九年级 · 度量几何学
如图, 小明从路灯下 $A$ 处, 向前走了 5 米到达 $D$ 处, 在 $D$ 处发现自己在地面上的影子长 $D E$ 是 2 米, 如果小明的身高为 1.6 米, 那么路灯离地面的高度 $A B$ 是米. ( ）

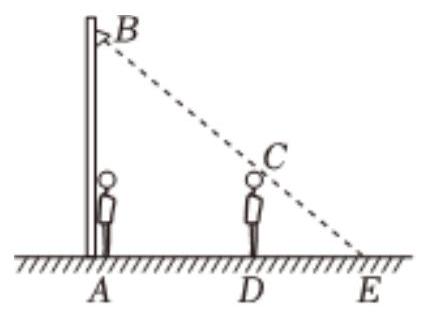
A. 4.6

B. 5.6

C. 7.5

D. 8.5

答案: B
解析: 解: $\because A D=5$ 米, $D E=2$ 米,

$\therefore A E=7$ 米,
$\because A B \perp A E, C D \perp A E$,

$\therefore \triangle A B E \backsim \triangle D C E$,

$\therefore \frac{A B}{C D}=\frac{A E}{D E}$,

$\therefore A B=\frac{A E}{D E} \cdot C D=\frac{7}{2} \times 1.6=5.6($ 米 $)$.

故选: $B$.

根据相似三角形对应边成比例可解.

此题主要考查了相似三角形的应用, 正确得出相似三角形是解题关键.